Question: I've recently started learning Selenium, and in the tutorial there is an option as 'verifyTextPresent', in the tutorial, it is given as below.
'''
Open the browser
start recording
select the text
right click on it
and there in options there is **verifyTextPresent** option
'''
but when i was trying to do the same, i'm unable to find this option. So in my browser, i clicked on 'Show All Available Commands' and it is giving me the below options, but unable to find the 'verifyTextPresent' Option, please let me know how can i get 'verifyTextPresent'.
But when i click in the 'command' text box, there it is showing 'verifyTextPresent'

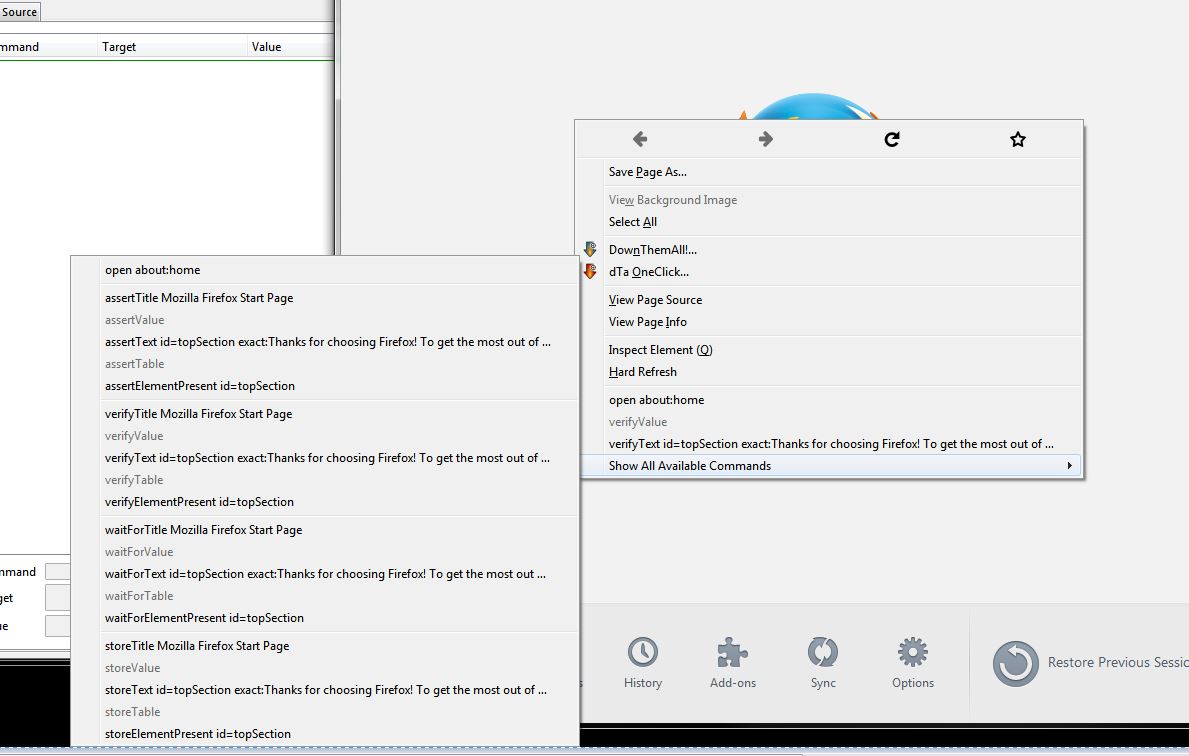
Answer: > verifyTextPresent(pattern) This command is deprecated. Use the
verifyText command with an element locator instead.
You should use VerifyText going forward.